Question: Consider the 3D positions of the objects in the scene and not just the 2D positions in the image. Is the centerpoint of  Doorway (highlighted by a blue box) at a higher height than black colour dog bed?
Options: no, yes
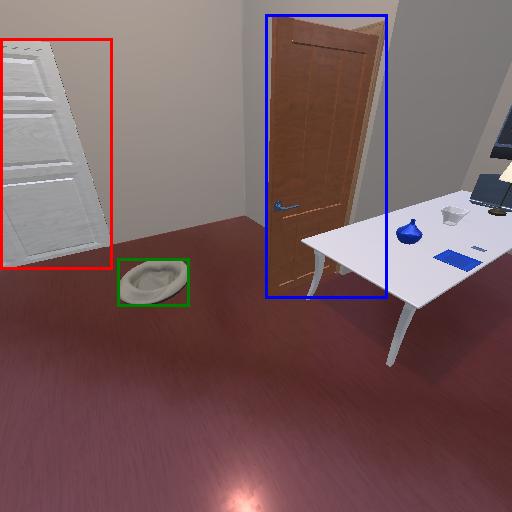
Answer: no